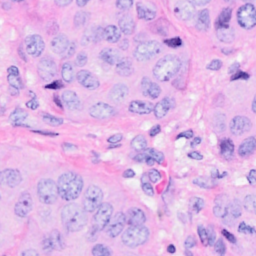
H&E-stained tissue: Breast